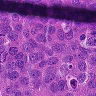
Metastatic tissue present: yes